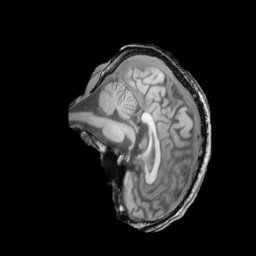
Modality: T1w
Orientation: sagittal
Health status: ill
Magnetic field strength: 3 T